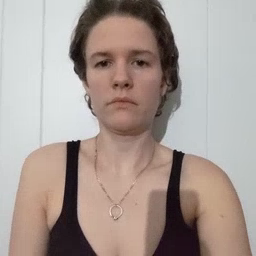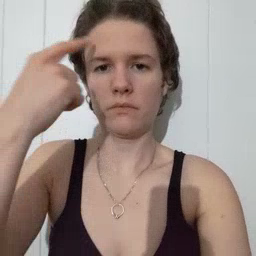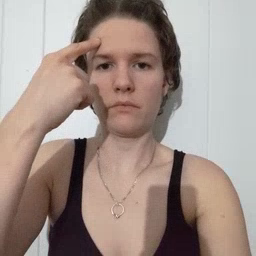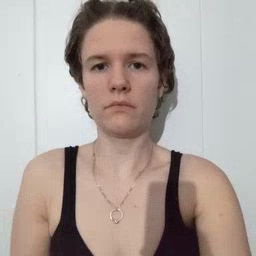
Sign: think